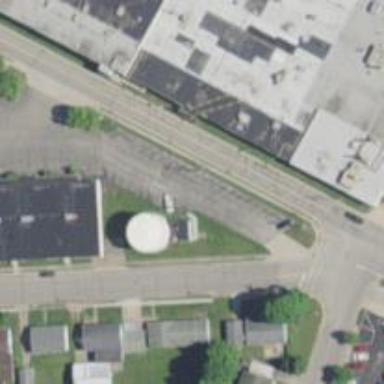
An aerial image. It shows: Water tower that is man-made.